Interaction volume radius: 5 \u00c5
Interaction volume height: 10 \u00c5
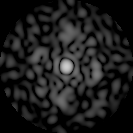
Disorder parameter: 0.7489